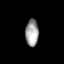
Tissue: skin
Cell type: Epithelial cells
Senescence score: 0.7009
Nuclear area (px): 348
Mean DAPI intensity: 158.345